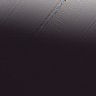
Metastatic tissue present: no